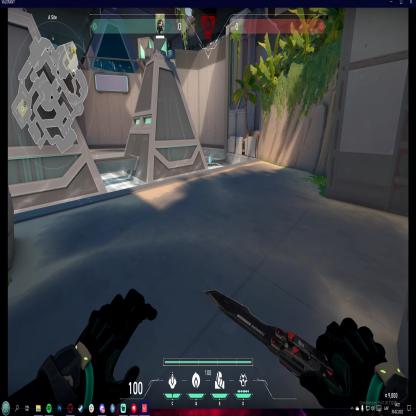
Label: planted spike